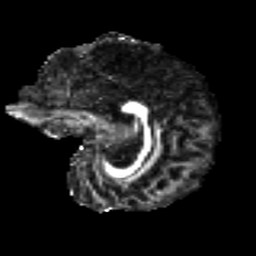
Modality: FA
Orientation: sagittal
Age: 41
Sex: female
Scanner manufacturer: ge
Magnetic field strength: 3 T
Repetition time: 7.8 s
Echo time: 0.0606 s